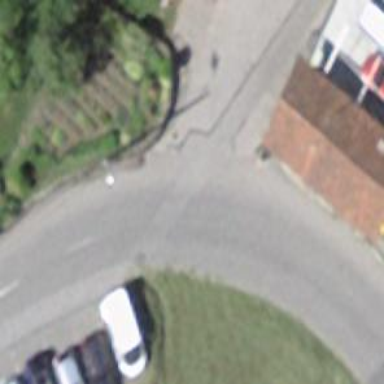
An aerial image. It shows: Bus stop with platform for public transport.